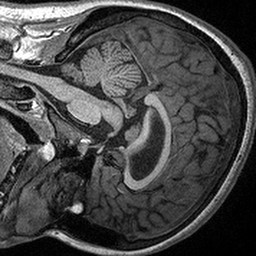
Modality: T1w
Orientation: sagittal
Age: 18
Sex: female
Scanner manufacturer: siemens
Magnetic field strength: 3 T
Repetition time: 2.3 s
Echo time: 0.00298 s